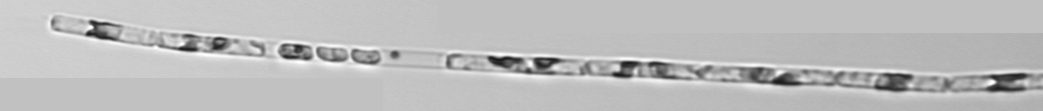
Label: Guinardia_delicatula_TAG_internal_parasite